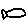
Label: fish